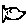
Label: fish